Question: I can't find a way to apply my custom styles to the buttons, checkboxes etc. contained in a Popup of when the filter button is clicked. I would also like to change the popup's background color etc.

Any help will be appreciated. Thanks.
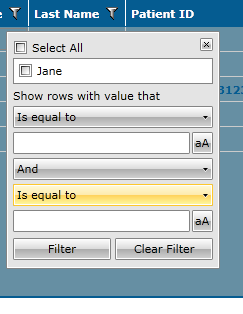
Answer: I'd take a look at <URL> on the Telerik forums.
Ah, OK - the <URL> template looks like what you need in that case. Can you not apply the styles to the named sections in there?